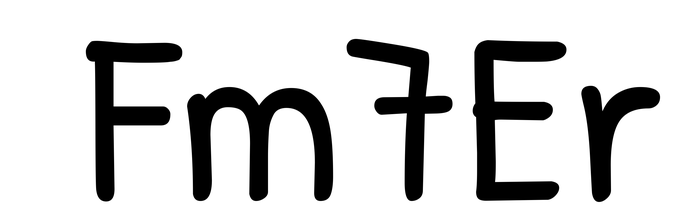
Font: PatrickHand-Regular